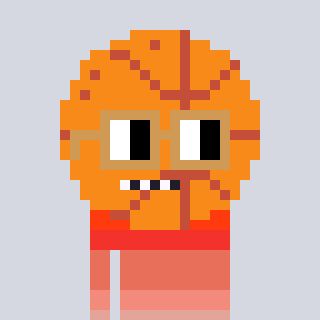
a pixel art character with square brown glasses, a basketball-shaped head and a darkbrown-colored body on a cool background